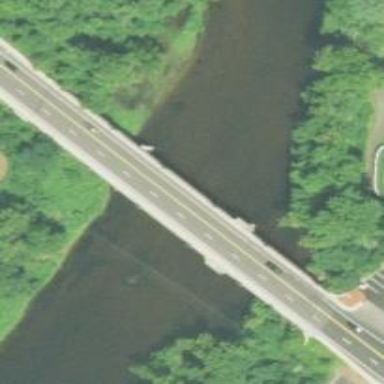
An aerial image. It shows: Man-made bridge.